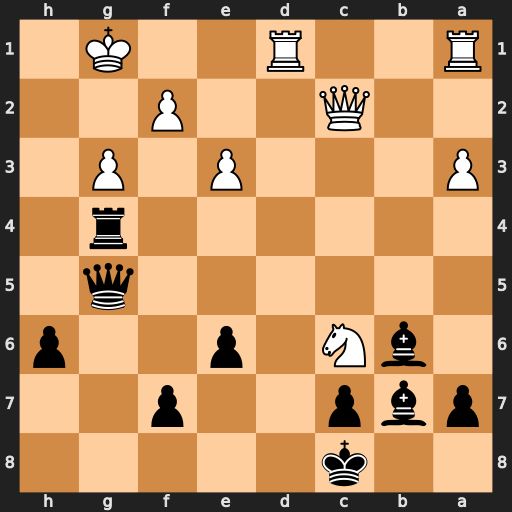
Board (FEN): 2k5/pbp2p2/1bN1p2p/6q1/6r1/P3P1P1/2Q2P2/R2R2K1
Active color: b
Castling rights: -
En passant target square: -
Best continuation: Rxg3+ fxg3 Qxg3+